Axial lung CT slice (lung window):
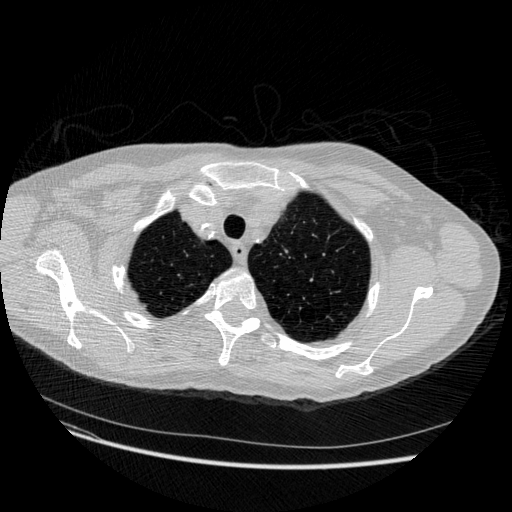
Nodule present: no